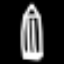
Label: pencil